Question: When I generate a set of rectangular patches in a matlab figure, some of the rectangle edges are rendered curved or clipped rather than sharp, which is unwanted. This depends on the scale, zooming into the image tends to eliminate the effect. I thought this might have to do with an aliasing/compression effect. Curiously, using 'rectangle' the problem seems to go away.
Here is an example of the problem at intermediate magnification (other problems such as dashed borders which shouldn't be there are also evident):

The code is from an answer to another <URL>:
'''
H=Hadamard(48); %# now to row-double the matrix
A=(1+H)/2;
B=(1-H)/2;
C=[A; B]; %# the code below randomly permutes elements within the rows of the matrix
[nRows,nCols] = size(C);
[junk,idx] = sort(rand(nRows,nCols),2); %# convert column indices into linear indices
idx = (idx-1)*nRows + ndgrid(1:nRows,1:nCols); %# rearrange whatever matrix
E = C;
E(:) = E(idx);
[X Y] = find(logical(E));
xl = length(X);
yl = length(Y);
figure, hold on
for ii=1:xl
patch(X(ii) + [0 0 1 1],Y(ii) + [0.15 0.9 0.9 0.1],[1 1 1],'Edgecolor',[1 1 1])
end
axis([0 max(X)+1 0 max(Y)+1])
axis('square')
set(gca,'color',[0 0 0])
set(gca,'XTickLabel',[],'YTickLabel',[],'XTick',[],'YTick',[])
'''
My questions are:
(1) Is it possible (and how) to get rid of the curved corners and other glitches of patch objects seen in the example shown, at low to intermediate degrees of magnification used to display the entire figure on screen.
(2) Most important is to be able to generate an image file (jpg, png, pdf...) which lacks the curved corners. All formats I looked into appear to conserve the unwanted effect. Answering 2 makes answering (1) essentially unimportant, and answering (1) presumably solves (2).
Since the problem goes away when 'rectangle' is used, this appears to be a problem with the matlab rendering engine? Note: the example was generated with R14 but the OP of the question linked to had similar problems (matlab version unknown).
I went through the various lighting and edge representation options available for patch objects but no improvement was observed.
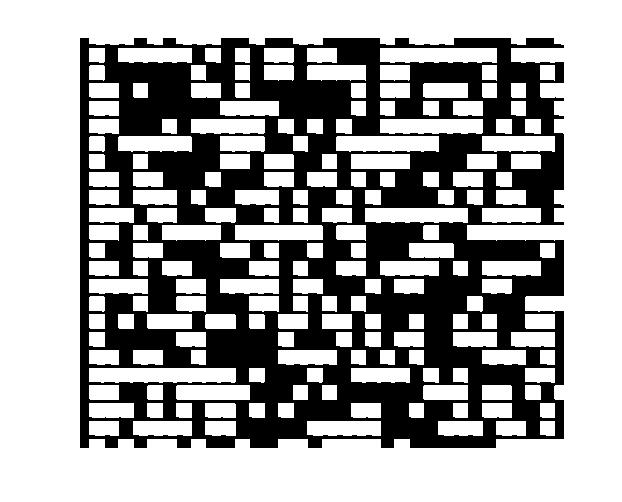
Answer: The question is a likely repeat, for instance a similar questions was asked <URL>.
The answer appears to be to avoid explicit use of 'patch' when drawing rectangles. Use either 'fill' or just 'rectangle' instead. The following ways of generating the figure provide nearly equivalent results, as far as I could tell:
'''
load had.mat % <-- load the data containing the matrix of interest in array E
[X Y] = find(logical(E));
xl = length(X);
yl = length(Y);
figure, hold on
for ii=1:xl
rectangle('Position',[X(ii) Y(ii)+.2 1 0.8],'facecolor',[1 1 1],'edgecolor',[1 1 1])
% fill([X(ii) X(ii) X(ii)+1 X(ii)+1], [Y(ii)+0.2 Y(ii)+0.8 Y(ii)+0.8 Y(ii)+0.2],[1 1 1],'edgecolor',[1 1 1],'marker','.','markersize',1)
end
set(gca,'color',[0 0 0])
set(gca,'XTickLabel',[],'YTickLabel',[],'XTick',[],'YTick',[])
set(gcf,'Renderer','zbuffer')
'''